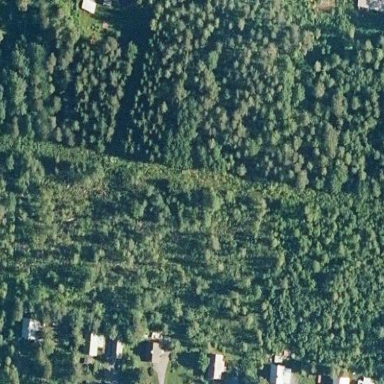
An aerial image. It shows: Forest with evergreen needle-leaved trees.